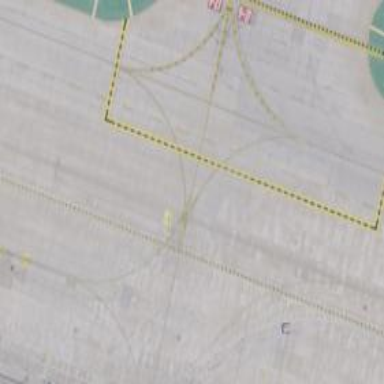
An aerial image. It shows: Image of taxiway at airport.